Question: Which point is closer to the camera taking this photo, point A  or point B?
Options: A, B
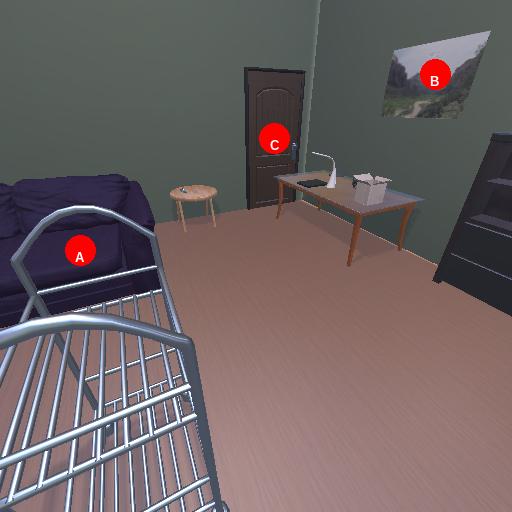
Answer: A